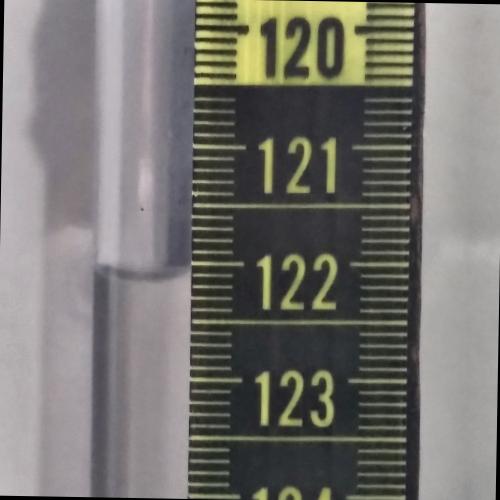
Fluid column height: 122.1 cm